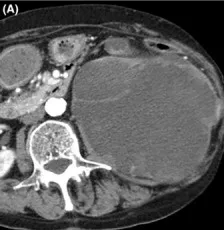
Contrast-enhanced CT of the dilated renal pelvis and mural nodular lesions. The dilated renal pelvis is the main part of the lesion and renal parenchyma thinning (A).
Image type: radiology (ct)